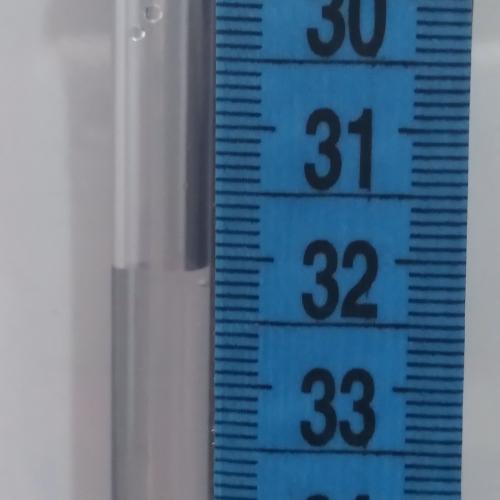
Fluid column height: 32.1 cm